Question: I'm currently styling my GUI application but i have some trouble with styling my QTableWidget, because as you can see in the picture, there are a little white area in the top left corner of my QTableWidget and i want it to be lightblue as the rest of the table.

This is the code of how i have styled so far:
'''
def start_ui():
app = QtWidgets.QApplication(sys.argv)
style = """
QFrame{
color: blue;
background: lightgreen;
font-weight: bold;
}
QLabel{
color: blue;
font-weight: bold;
}
QLineEdit{
color: blue;
border-style: solid;
border: 2px solid black;
background: lightblue;
font-weight: bold;
}
QPushButton{
border-style: solid;
border: 2px solid black;
color: darkblue;
background: lightblue;
font-weight: bold;
}
QTableWidget{
background: lightblue;
}
"""
app.setStyleSheet(style)
win = ModbusLoggerWindow()
win.show()
sys.exit(app.exec_())
'''
And then i have these three lines in the class, where i create my QTableWidget and these lines styles my verticalheaders and horizontalheaders:
'''
stylesheetHeader = "::section{background-color: lightblue}"
self.tableWidget.horizontalHeader().setStyleSheet(stylesheetHeader)
self.tableWidget.verticalHeader().setStyleSheet(stylesheetHeader)
'''
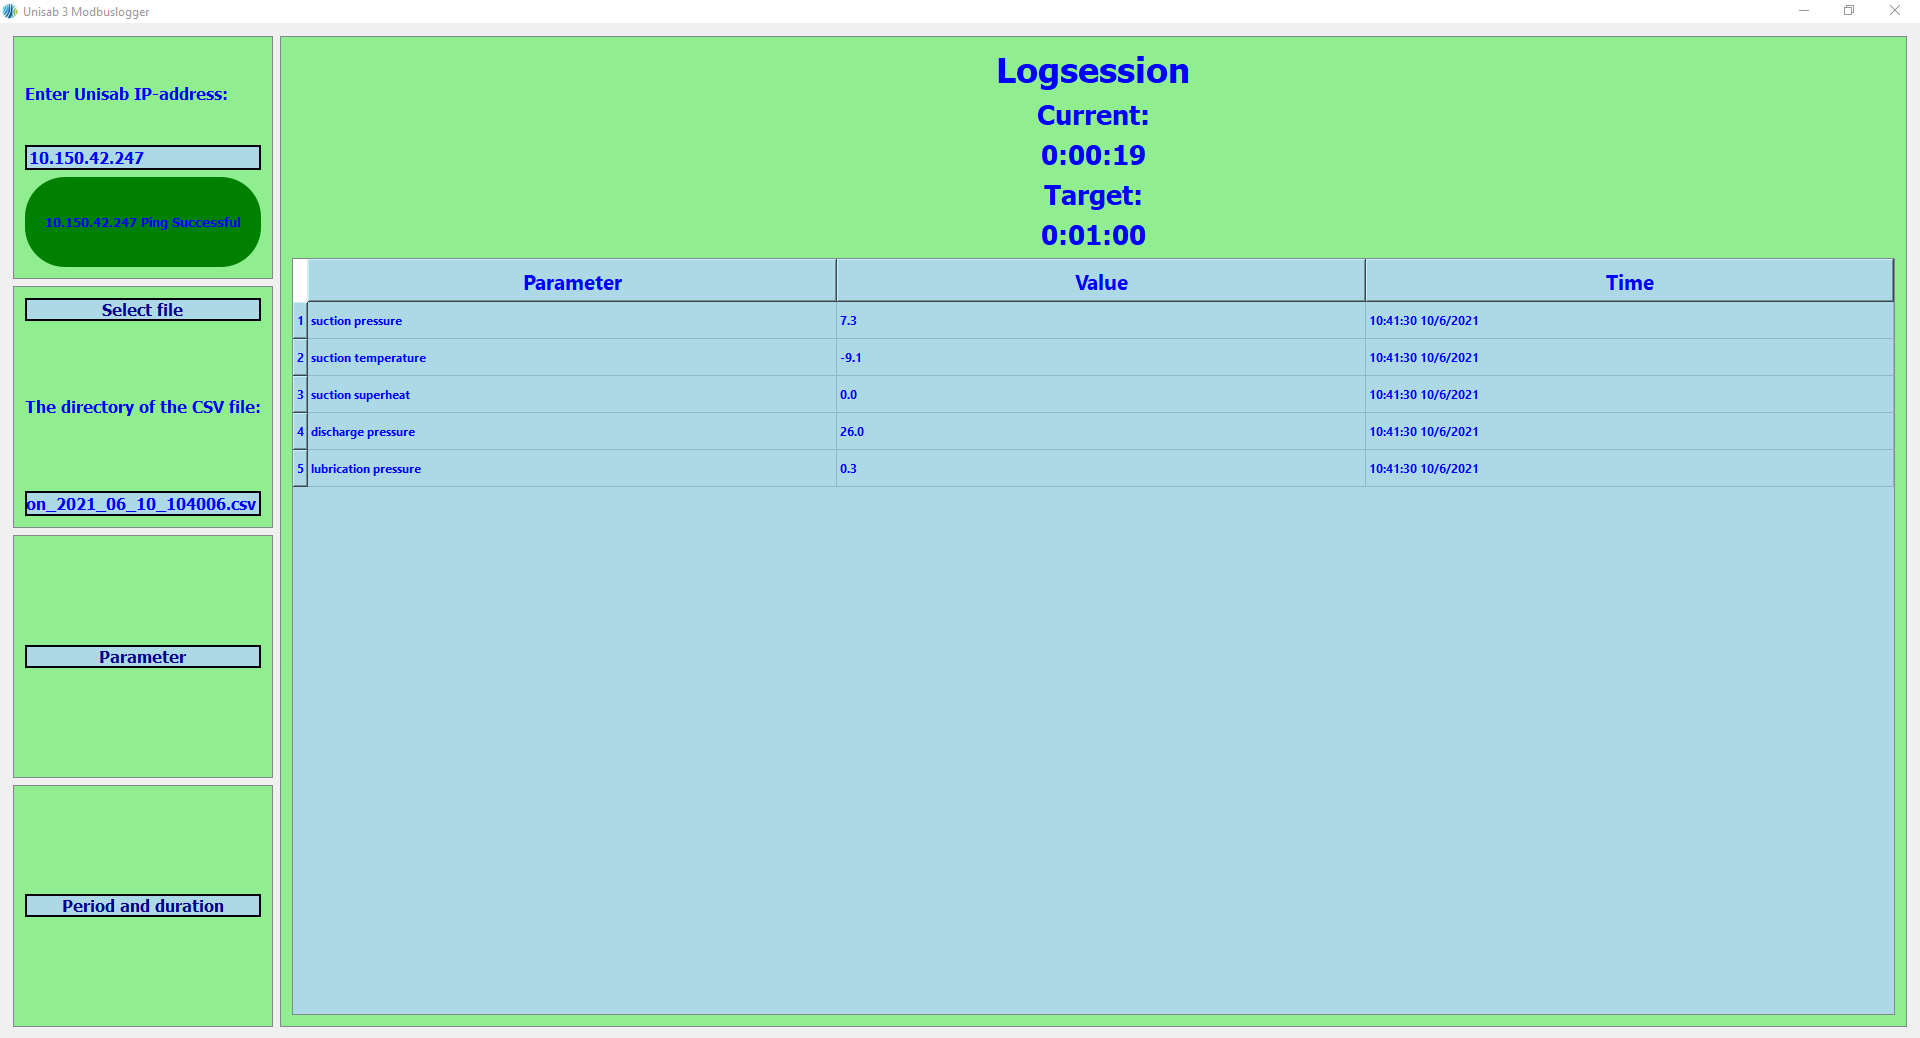
Answer: This element in the top-left part is not part of the QHeaderView but a QAbstractButton so a possible solution is to apply the stylesheet directly to the button:
'''
button = self.tableWidget.findChild(QAbstractButton)
button.setStyleSheet("background-color: lightblue")
'''
To avoid the use of findChild it can be set via QTableWidget:
'''
stylesheet = """
QHeaderView::section{background-color: lightblue}
QAbstractButton{background-color: lightblue}
"""
self.tableWidget.setStyleSheet(stylesheet)
'''